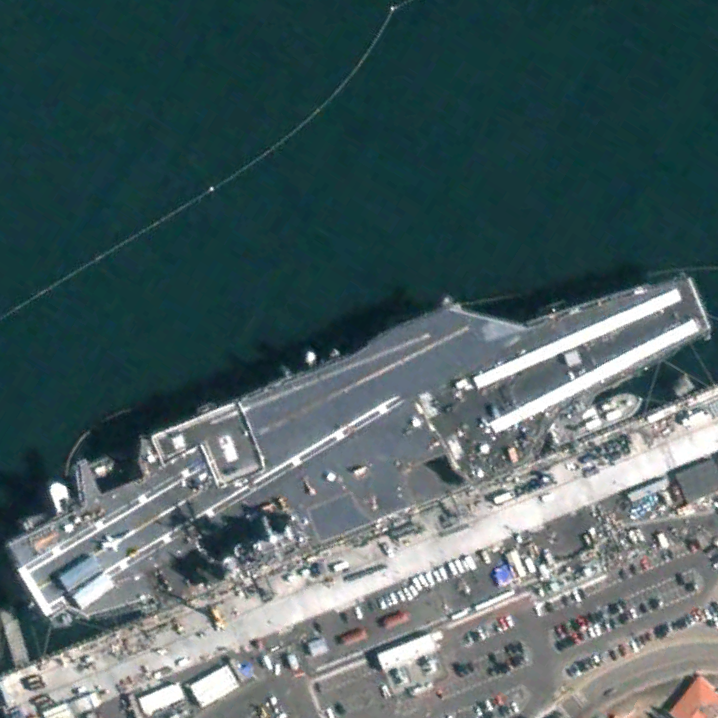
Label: aircraft_carrier